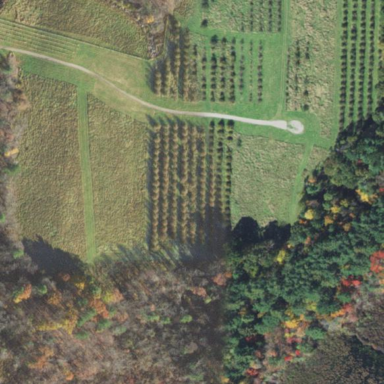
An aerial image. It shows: Orchard.